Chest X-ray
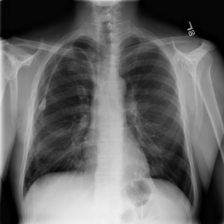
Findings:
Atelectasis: negative
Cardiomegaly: negative
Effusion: negative
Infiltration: positive
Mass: negative
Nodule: positive
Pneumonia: negative
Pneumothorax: negative
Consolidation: negative
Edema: negative
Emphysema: negative
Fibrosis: negative
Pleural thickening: negative
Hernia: negative